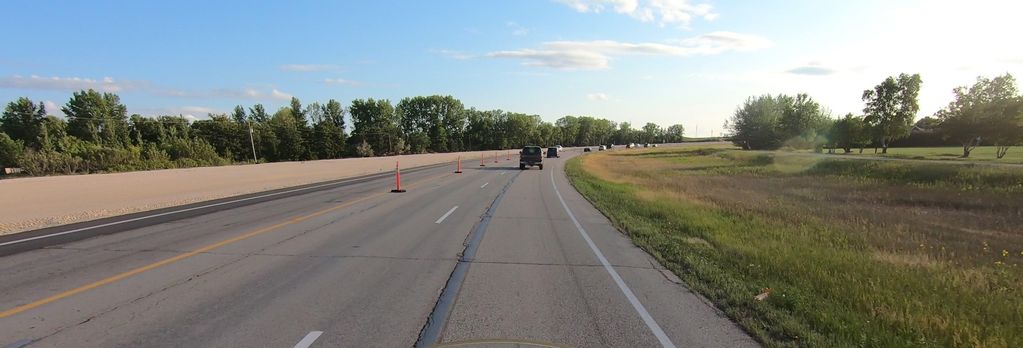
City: winnipeg